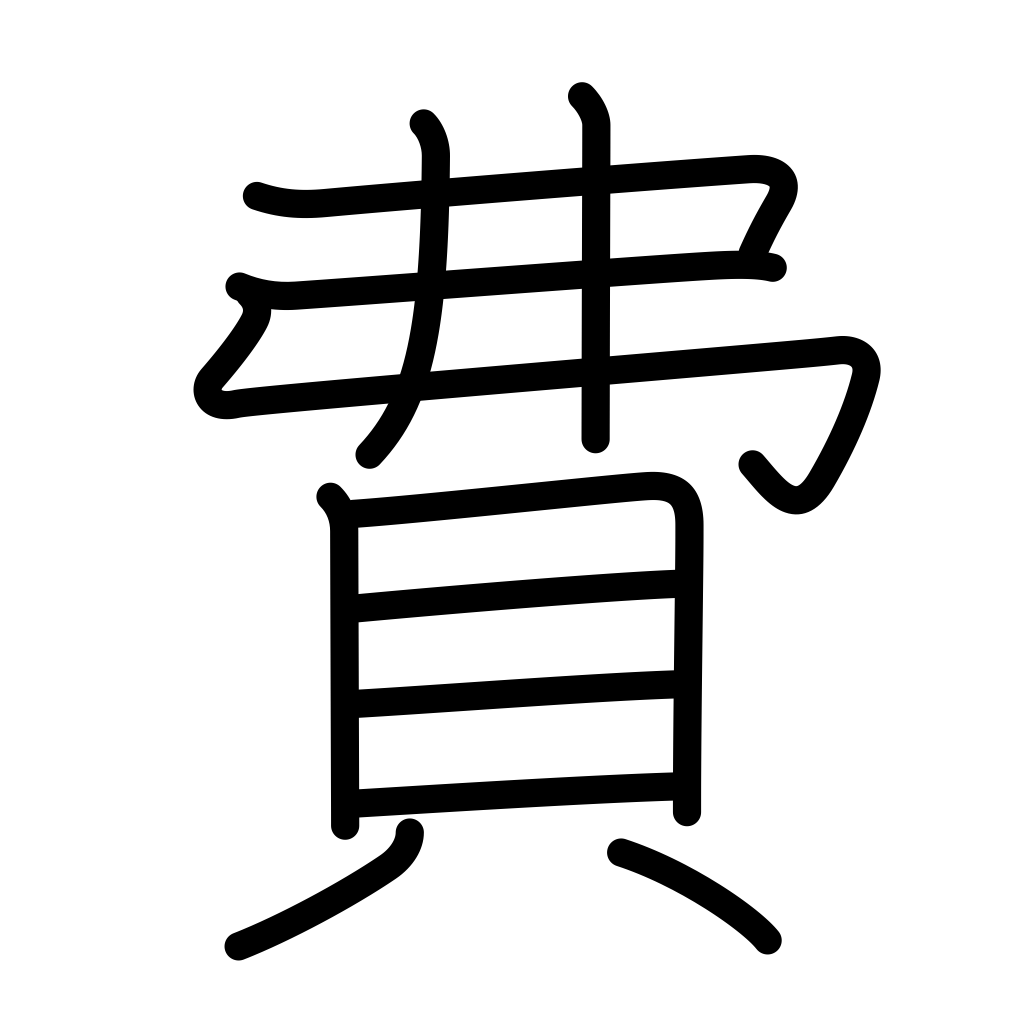
Meaning: expense, cost, spend, consume, waste